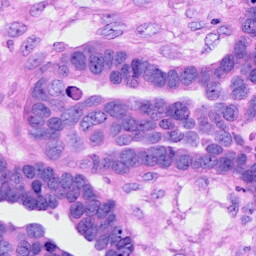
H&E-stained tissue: Ovarian